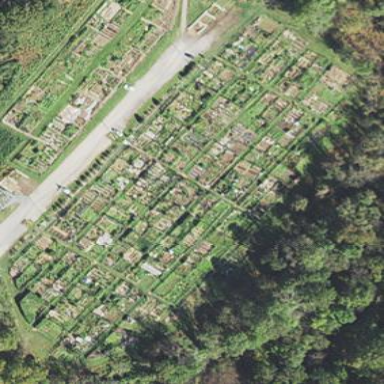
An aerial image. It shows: Community garden providing leisure land.